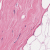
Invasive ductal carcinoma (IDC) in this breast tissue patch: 0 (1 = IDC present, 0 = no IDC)